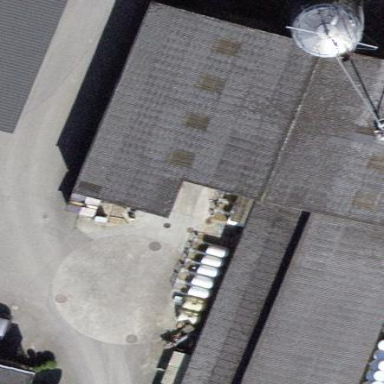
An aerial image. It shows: Farm auxiliary building.